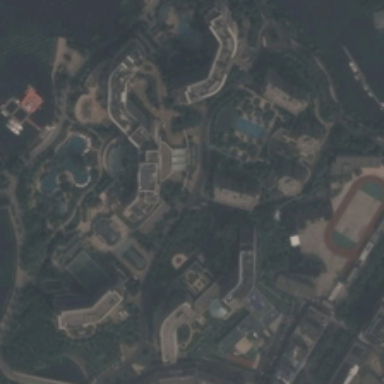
Some buildings and many green trees are in a resort with a playground near a piece of water .